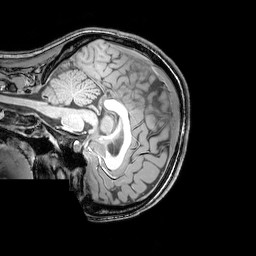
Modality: T1w
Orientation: sagittal
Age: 23
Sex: female
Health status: healthy
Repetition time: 0.081 s
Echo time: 0.037 s